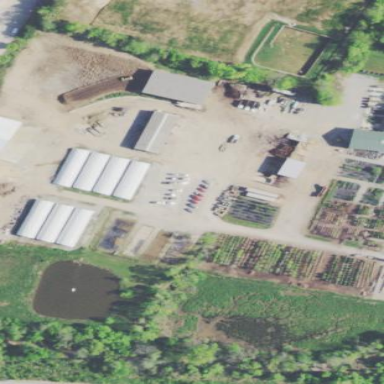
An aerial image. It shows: Plant nursery.